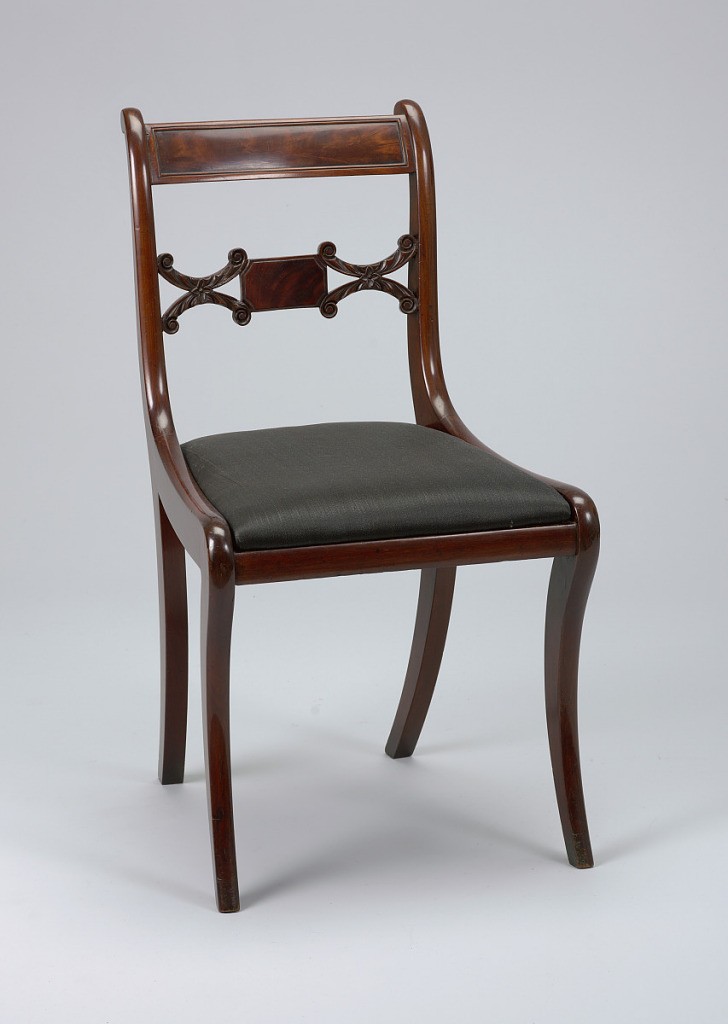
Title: Side Chair
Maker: John Hewitt, American, 1777–1857
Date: ca. 1820
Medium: wood (mahogany), wood (poplar), horse hair (seat)
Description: Back legs flat-sided, front legs flat excepting rounded front face; legs curve outward towar bottom, and back legs incline toward each other at bottom.  Corner posts of back terminate in a double curve with elementary volute form.  Flat top rail bowed toward back, slightly arched, with a rectangular panel of inset veneer surrounded by beading.   Splat horizontal, composed of small oblong faced with veneer, flanked on either side by horizontal coupled C-scrolls deeply carved with foliage, terminating in volutes.  Seat flares from back to front, with straight edges.